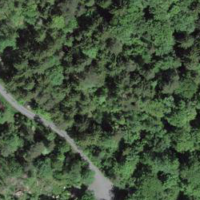
EUNIS habitat code: 43
Species observed at this site:
Neottia nidus-avis
Platanthera bifolia
Dactylorhiza maculata
Sanicula europaea
Neottia ovata
Fagus sylvatica
Cephalanthera longifolia